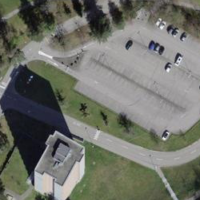
EUNIS habitat code: 54
Species observed at this site:
Cotinus coggygria